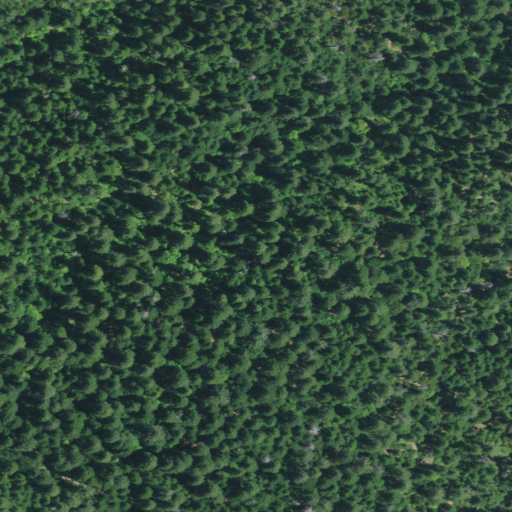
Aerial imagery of mountain in California named Deadman Point containing only grassland